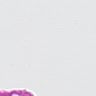
Metastatic tissue present: no